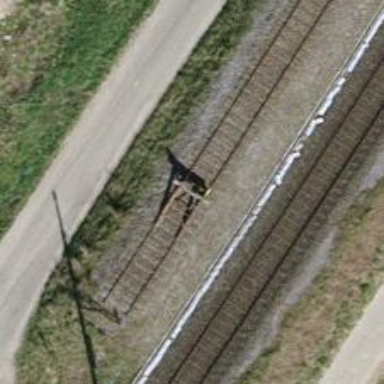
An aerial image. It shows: Railway buffer stop.